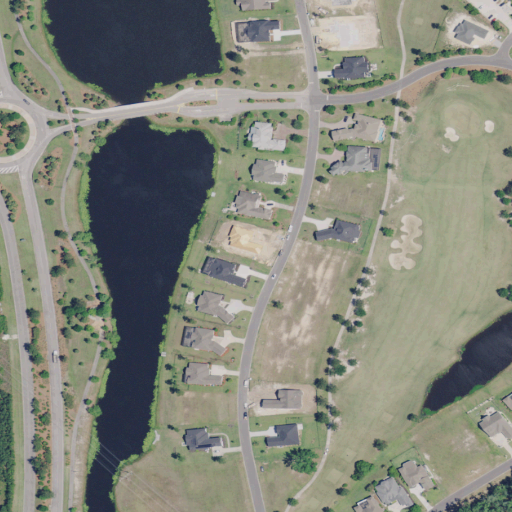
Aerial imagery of mountain in South Carolina named Big Hill containing low intensity development, medium intensity development, open development, open water, high intensity development, pasture, evergreen forest, grassland, barren land, and woody wetlands